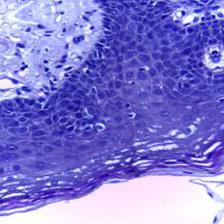
Diagnosis: Normal